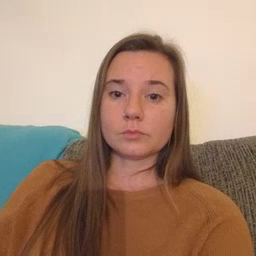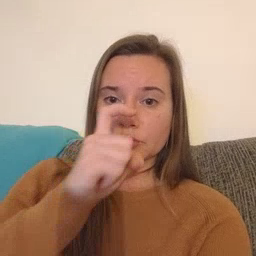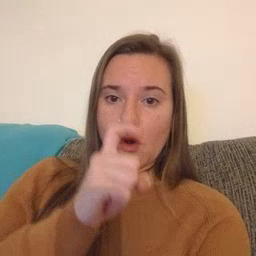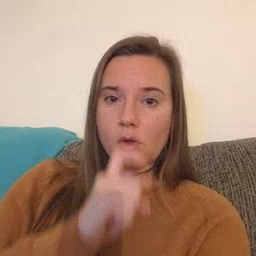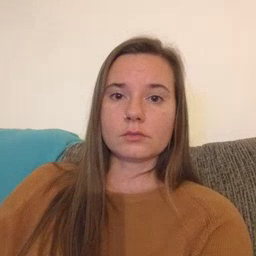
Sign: doll